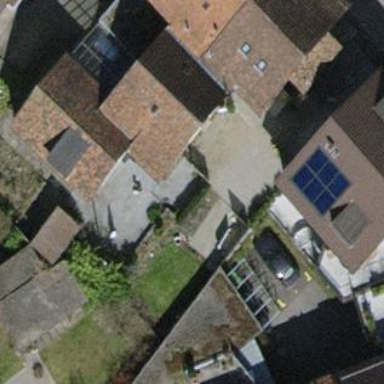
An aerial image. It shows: Semidetached house with gabled roof made of tiles.